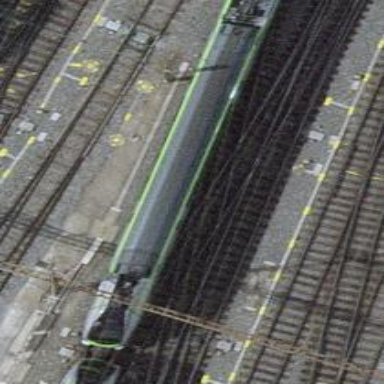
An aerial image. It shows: Siding railway line with electrified contact line for the trains.